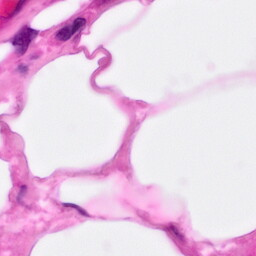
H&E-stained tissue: Pancreatic